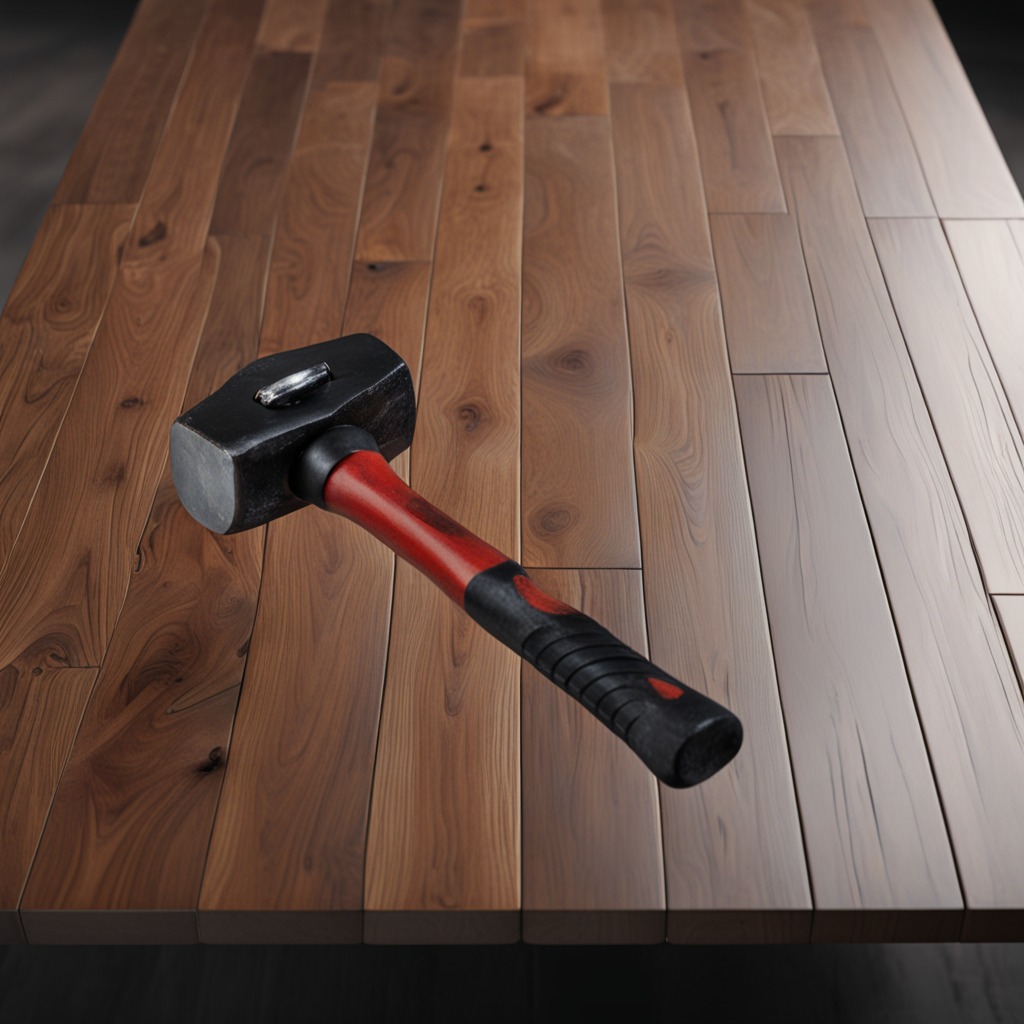
A hammer is lying on an oil-spilled wooden table in a vintage motorcycle garage.